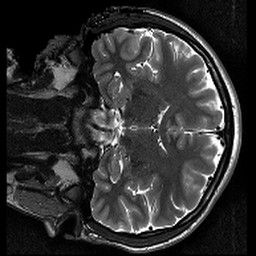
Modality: T2w
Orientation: coronal